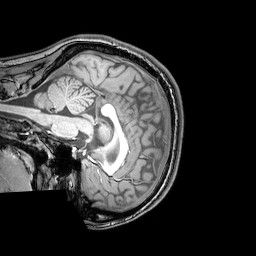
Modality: T1w
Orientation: sagittal
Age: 22
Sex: female
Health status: healthy
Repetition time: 0.081 s
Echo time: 0.037 s